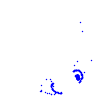
Particle: electron